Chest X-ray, PA view. Patient: 30 years old, sex M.
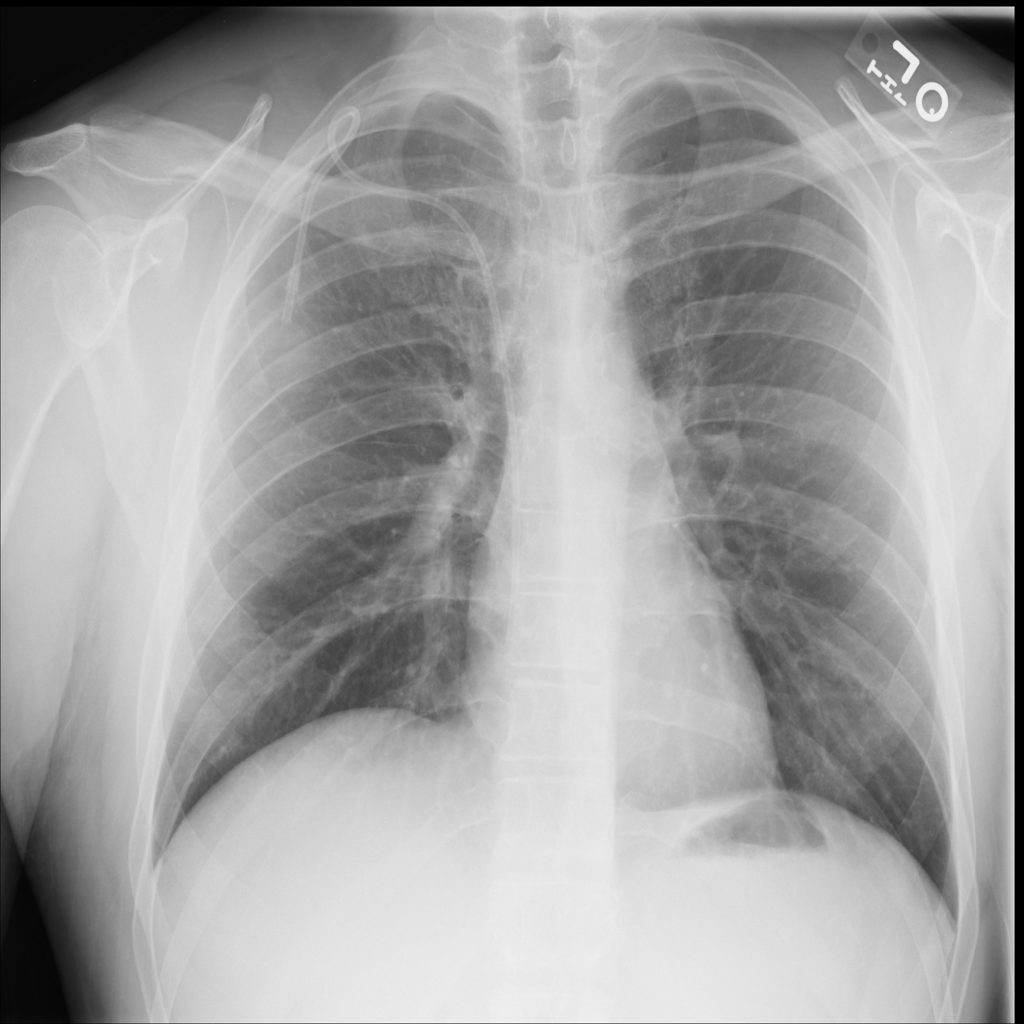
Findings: No Finding